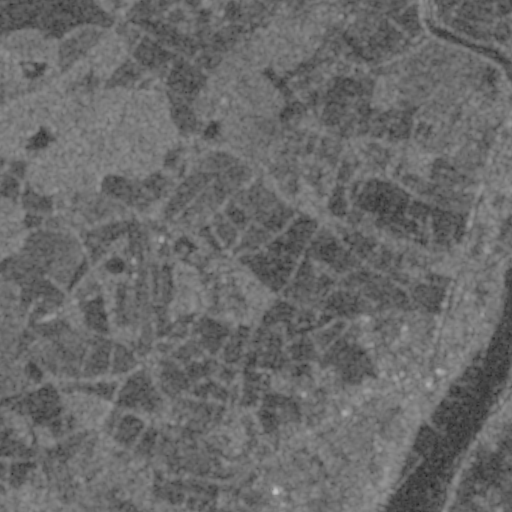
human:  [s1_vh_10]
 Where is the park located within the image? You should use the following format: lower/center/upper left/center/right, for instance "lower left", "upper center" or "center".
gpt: The park is located in the lower right of the image.
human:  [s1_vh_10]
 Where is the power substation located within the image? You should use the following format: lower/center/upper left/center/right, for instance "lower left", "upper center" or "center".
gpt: The power substation is located in the lower left of the image.
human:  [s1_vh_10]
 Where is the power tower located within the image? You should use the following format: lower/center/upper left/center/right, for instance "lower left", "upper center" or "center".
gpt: The power tower is located in the upper right of the image.
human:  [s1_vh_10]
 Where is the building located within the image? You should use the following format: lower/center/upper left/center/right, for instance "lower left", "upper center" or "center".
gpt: There is no building in the image.

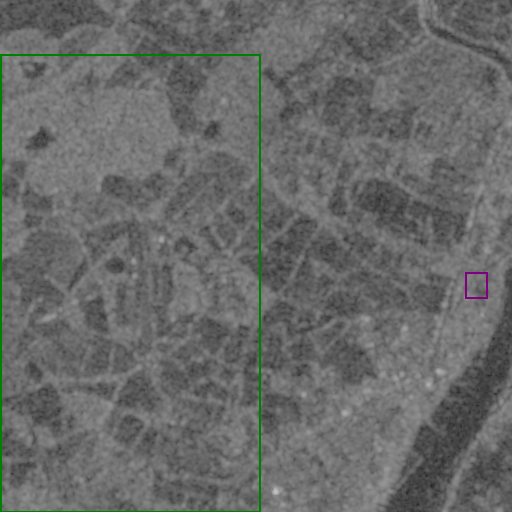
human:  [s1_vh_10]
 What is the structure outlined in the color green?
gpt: The structure outlined in green is a crop field.
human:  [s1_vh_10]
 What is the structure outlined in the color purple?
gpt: The structure outlined in purple is a park.
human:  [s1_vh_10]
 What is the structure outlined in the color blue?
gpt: There is no blue outline.